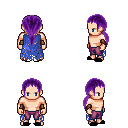
a pixel art fantasy rpg character, male body template, human, light skin, blue tattered cape, magenta pants, purple ponytail hairstyle, cloth bracers, black slippers, four views (front, back, left, right), 2x2 character sprite sheet, small pixel art, hard edges, no anti-aliasing